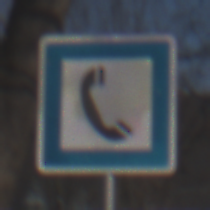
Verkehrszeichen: Fernsprecher
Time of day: MorningAfternoon
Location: Outdoor (Special)
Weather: Clear
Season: Winter
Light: Natural